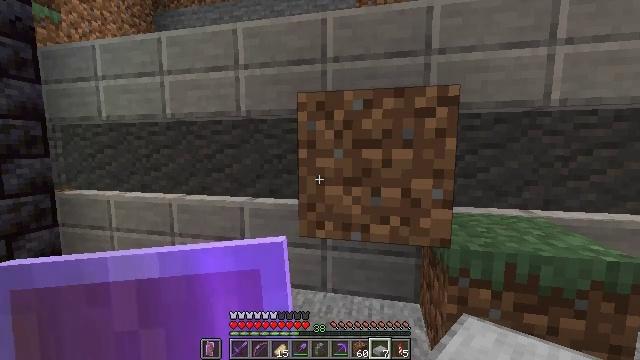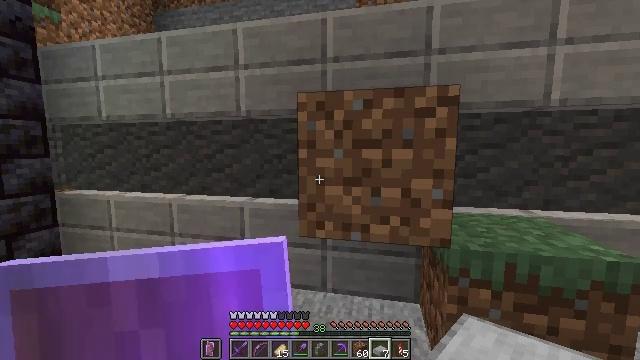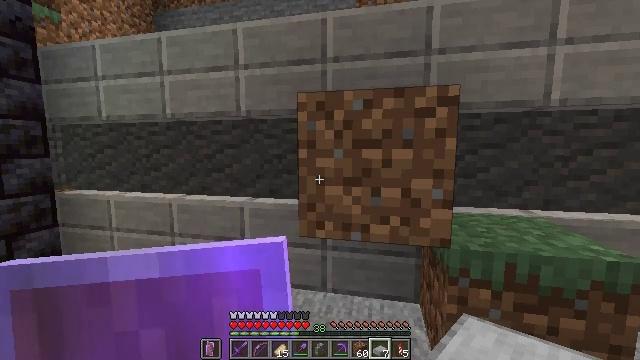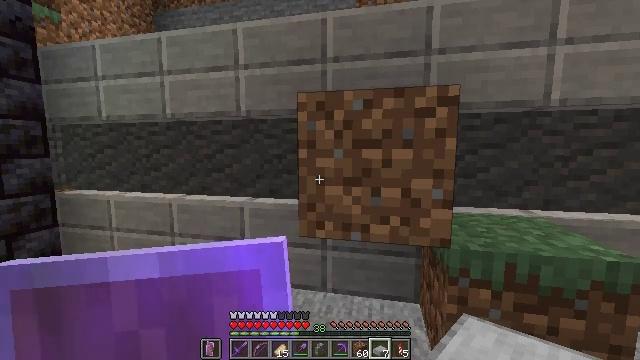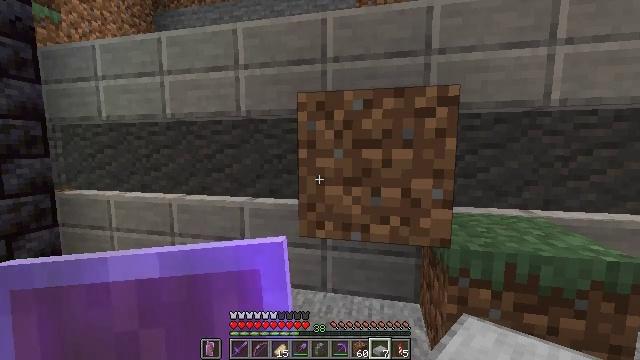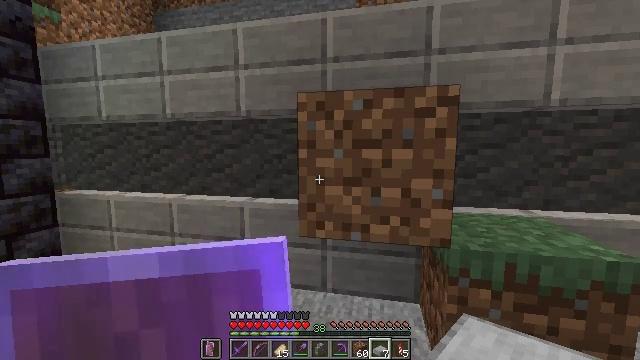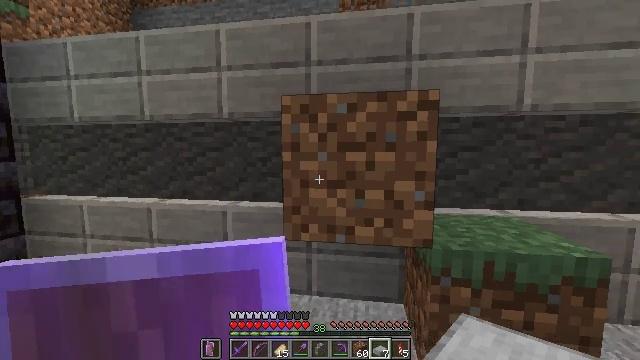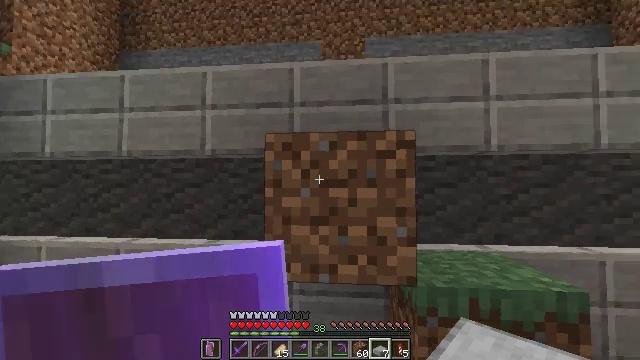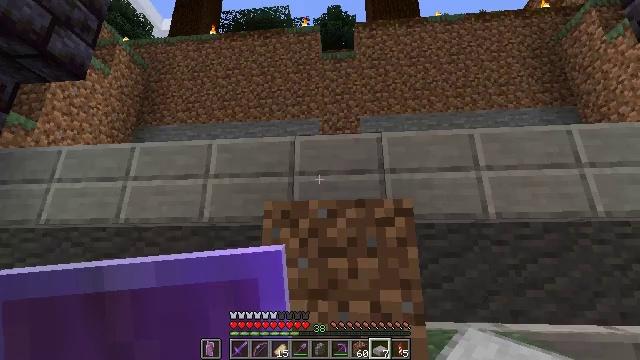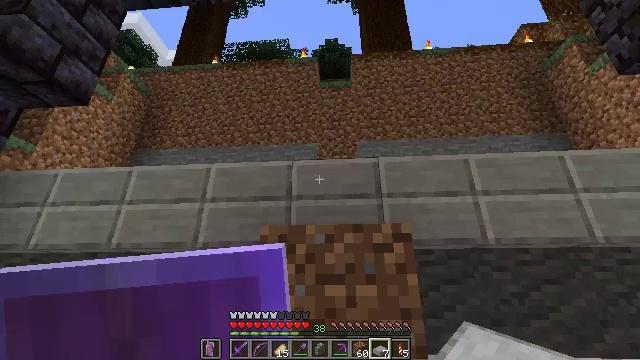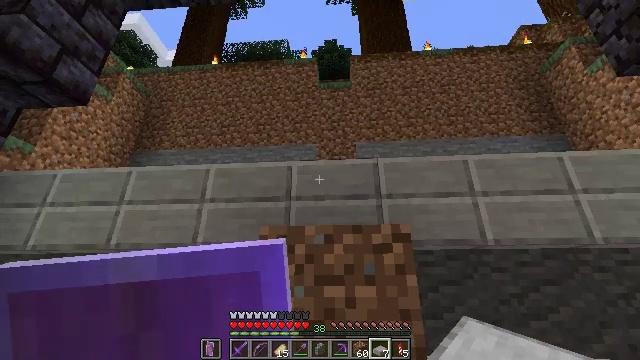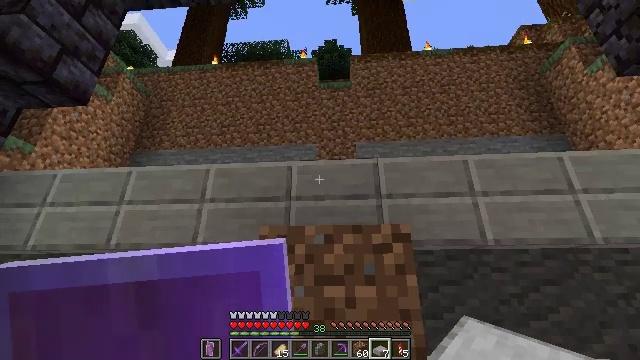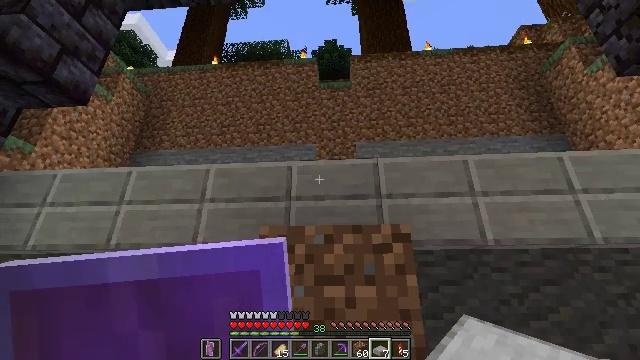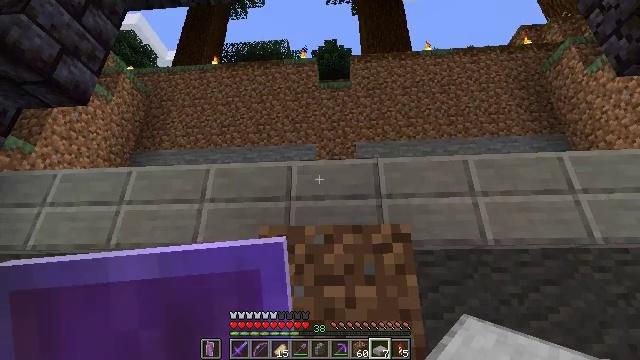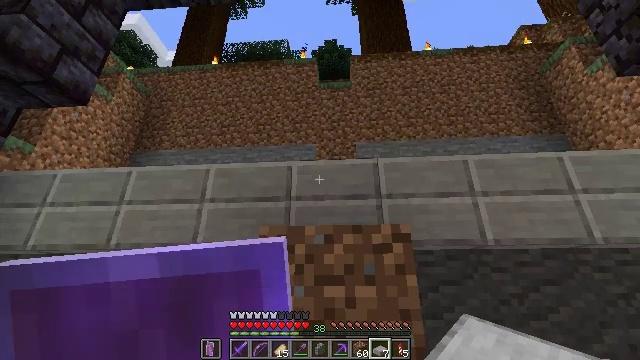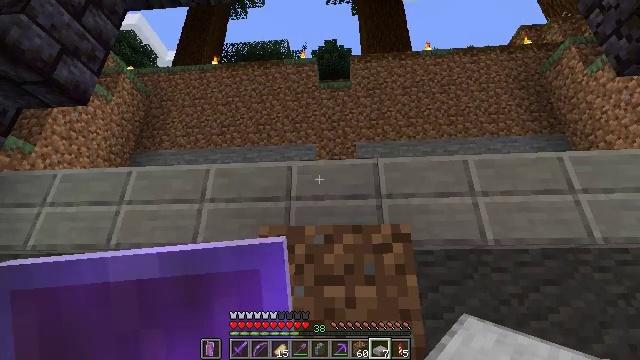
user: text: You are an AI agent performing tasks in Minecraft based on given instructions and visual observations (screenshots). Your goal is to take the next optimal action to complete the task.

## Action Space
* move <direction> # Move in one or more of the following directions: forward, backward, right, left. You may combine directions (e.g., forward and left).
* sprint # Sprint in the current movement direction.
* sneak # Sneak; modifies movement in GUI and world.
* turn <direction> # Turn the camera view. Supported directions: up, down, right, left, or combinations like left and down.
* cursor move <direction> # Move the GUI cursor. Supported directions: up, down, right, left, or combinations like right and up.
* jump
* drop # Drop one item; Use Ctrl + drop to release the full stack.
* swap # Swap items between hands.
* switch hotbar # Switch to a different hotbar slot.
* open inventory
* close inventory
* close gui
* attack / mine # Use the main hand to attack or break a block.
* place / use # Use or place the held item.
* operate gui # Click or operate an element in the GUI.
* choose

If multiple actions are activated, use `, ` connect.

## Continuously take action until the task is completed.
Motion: motion action
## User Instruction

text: Break the smooth stone slab to reuse it.
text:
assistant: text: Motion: no_op
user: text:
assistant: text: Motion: no_op
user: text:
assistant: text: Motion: no_op
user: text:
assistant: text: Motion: no_op
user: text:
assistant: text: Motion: no_op
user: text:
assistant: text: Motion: turn right
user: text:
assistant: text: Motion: turn right and up
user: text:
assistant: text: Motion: turn up
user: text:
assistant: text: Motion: turn up
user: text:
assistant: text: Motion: no_op
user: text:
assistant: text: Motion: no_op
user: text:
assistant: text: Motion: no_op
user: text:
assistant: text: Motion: no_op
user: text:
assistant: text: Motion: no_op
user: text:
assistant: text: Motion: no_op
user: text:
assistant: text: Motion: no_op
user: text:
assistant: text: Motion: no_op
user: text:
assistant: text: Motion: turn left and up
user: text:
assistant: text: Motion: turn left and up
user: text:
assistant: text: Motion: turn left
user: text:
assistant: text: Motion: turn left
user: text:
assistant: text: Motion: no_op
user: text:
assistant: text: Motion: no_op
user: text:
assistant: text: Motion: no_op
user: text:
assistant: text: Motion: no_op
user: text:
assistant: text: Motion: no_op
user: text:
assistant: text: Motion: no_op
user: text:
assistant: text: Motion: no_op
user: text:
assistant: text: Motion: turn left and down
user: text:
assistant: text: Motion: turn left and down